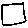
Label: square